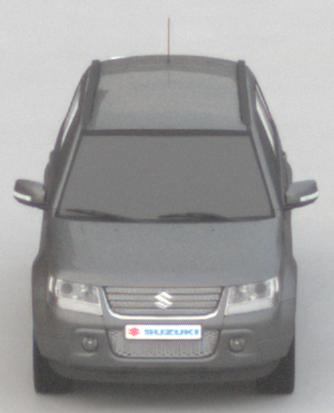
Make: Suzuki
Model: Grand Vitara
Detailed model: Gen. 1 JT
Model produced from: 2009
Model produced until: 2012
Doors: 5
Color: gray
Road condition: dry road
Daytime: morning or afternoon
Contrast: low contrast